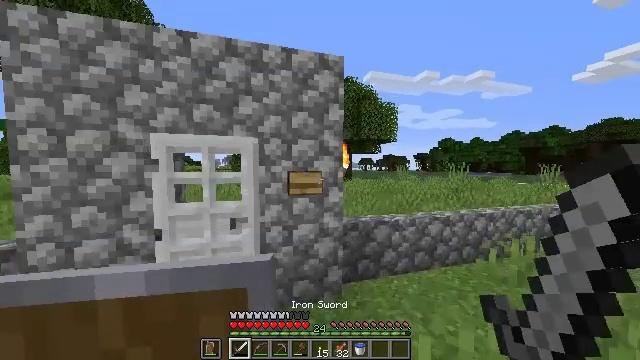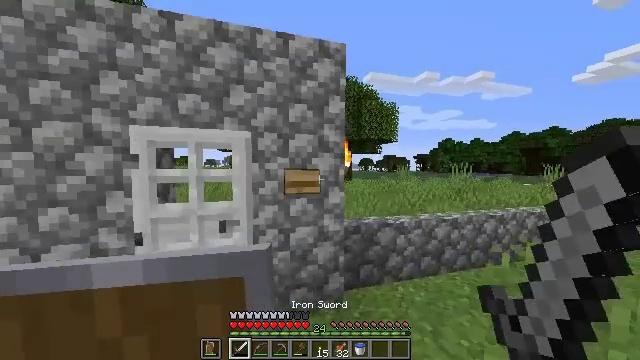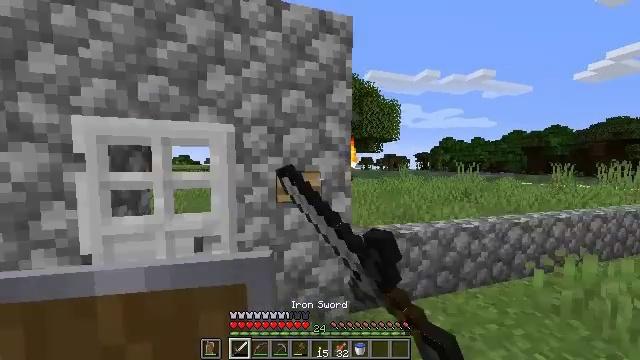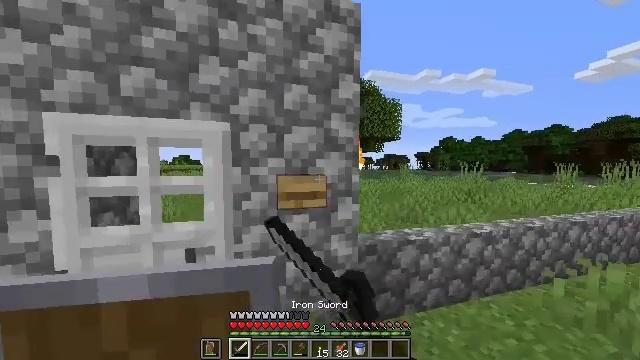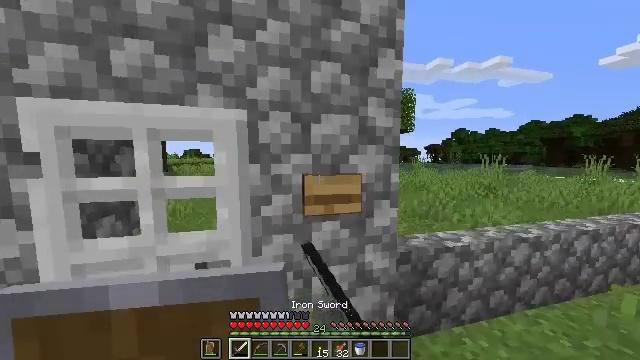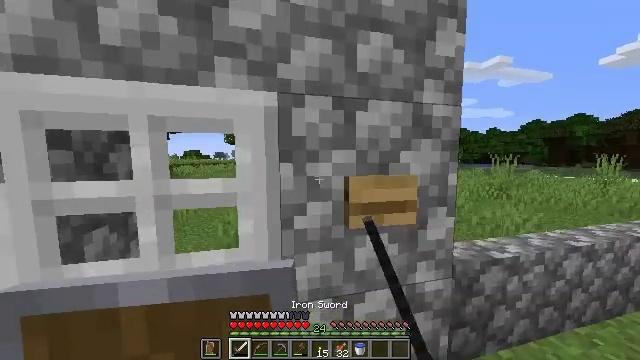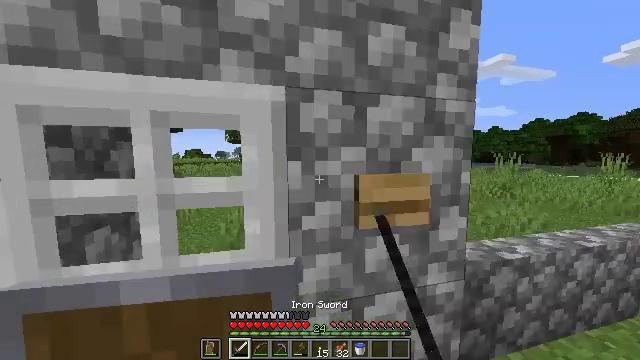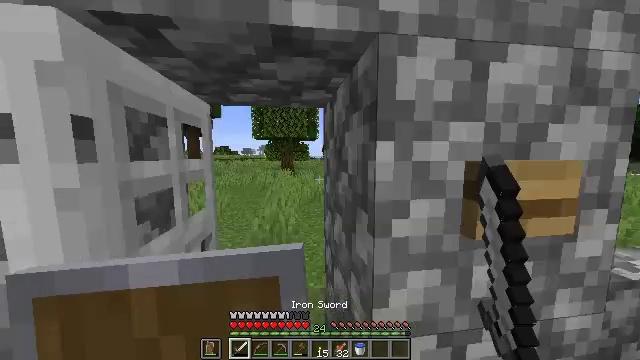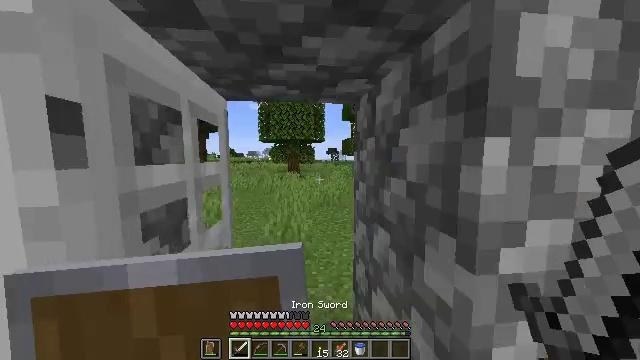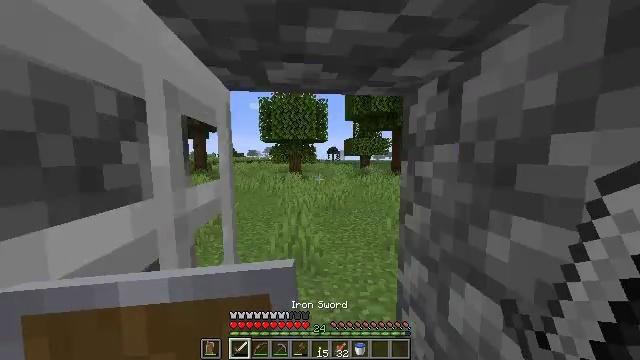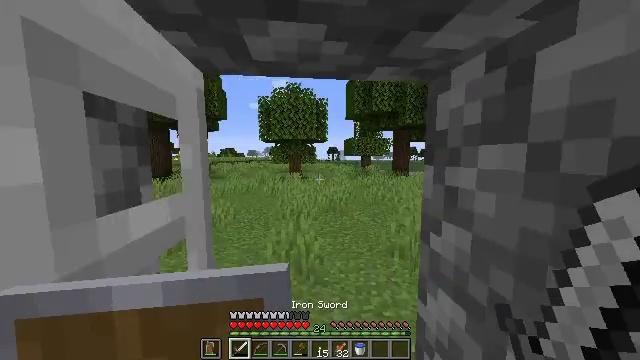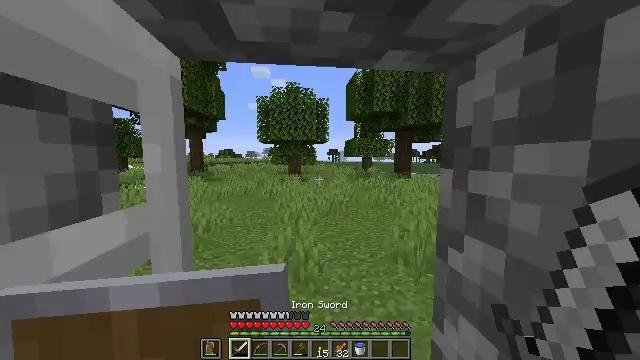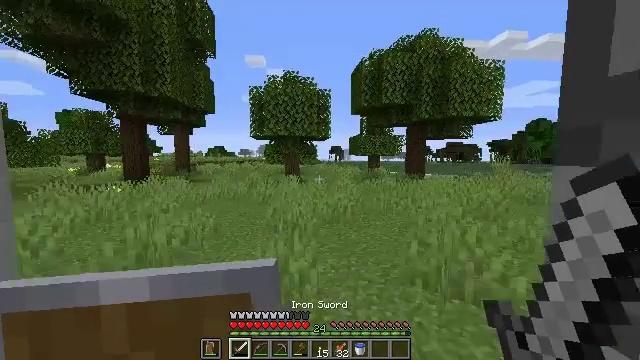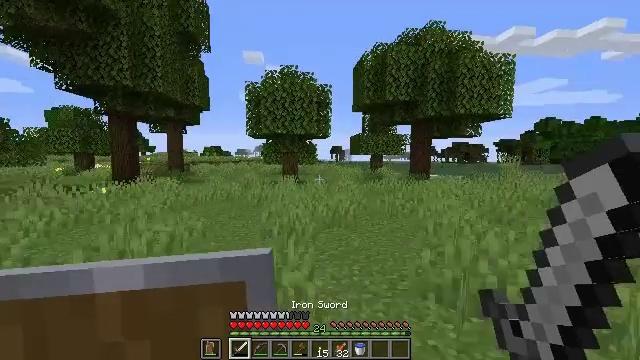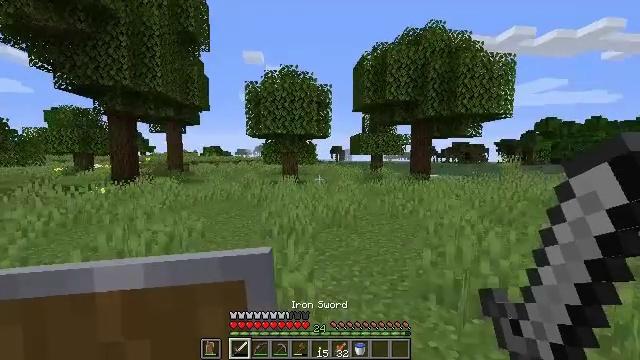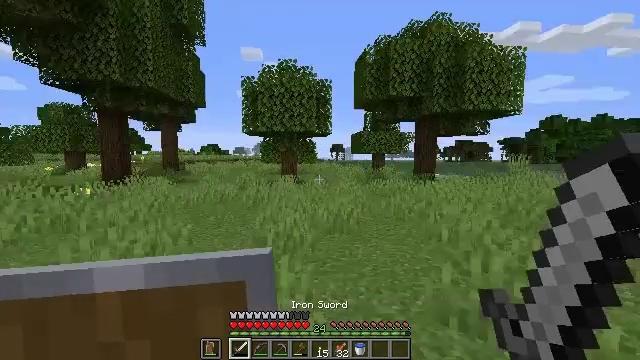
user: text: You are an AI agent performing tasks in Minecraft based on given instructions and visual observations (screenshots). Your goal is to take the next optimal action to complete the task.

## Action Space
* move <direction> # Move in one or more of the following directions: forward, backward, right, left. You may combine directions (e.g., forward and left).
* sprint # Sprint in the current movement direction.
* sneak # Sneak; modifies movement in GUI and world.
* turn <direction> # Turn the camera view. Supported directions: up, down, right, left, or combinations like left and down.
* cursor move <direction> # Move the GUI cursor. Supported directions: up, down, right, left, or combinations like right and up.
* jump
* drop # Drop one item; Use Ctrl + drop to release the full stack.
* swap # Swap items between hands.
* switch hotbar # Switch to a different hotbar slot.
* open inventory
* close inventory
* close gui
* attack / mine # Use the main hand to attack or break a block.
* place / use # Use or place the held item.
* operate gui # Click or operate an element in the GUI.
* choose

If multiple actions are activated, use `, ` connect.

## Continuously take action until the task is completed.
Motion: motion action
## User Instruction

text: Gather oak logs from trees.
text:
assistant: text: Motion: move forward, use / place
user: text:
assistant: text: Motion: move forward, use / place
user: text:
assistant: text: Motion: move forward and move left
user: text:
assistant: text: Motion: move forward and move left, turn left and down
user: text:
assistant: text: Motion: move forward and move left
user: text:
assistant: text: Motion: move forward and move left
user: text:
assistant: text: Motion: move forward and move left, turn left and down
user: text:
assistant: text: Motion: move forward and move left, turn left
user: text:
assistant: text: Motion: move forward
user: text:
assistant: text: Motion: move forward
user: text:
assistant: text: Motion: move forward
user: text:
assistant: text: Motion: move forward
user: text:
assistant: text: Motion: move forward
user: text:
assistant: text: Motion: move forward
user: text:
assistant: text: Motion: move forward, sprint
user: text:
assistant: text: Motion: move forward, sprint, turn left and up
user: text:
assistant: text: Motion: move forward, turn left and up
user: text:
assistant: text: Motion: move forward, turn left
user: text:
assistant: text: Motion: move forward
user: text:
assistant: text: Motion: move forward
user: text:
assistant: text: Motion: move forward
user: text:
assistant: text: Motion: move forward
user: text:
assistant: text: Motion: move forward, turn right
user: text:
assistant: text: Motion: move forward, turn right, jump
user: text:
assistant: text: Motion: move forward, jump
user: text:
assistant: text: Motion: move forward, jump
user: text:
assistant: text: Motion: move forward
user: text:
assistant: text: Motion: move forward, switch to hotbar 4
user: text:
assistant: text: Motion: move forward, switch to hotbar 4
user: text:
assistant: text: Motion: move forward, switch to hotbar 4